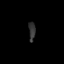
Tissue: prostate
Cell type: T cells
Senescence score: 0.3356
Nuclear area (px): 127
Mean DAPI intensity: 50.016